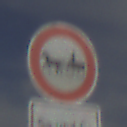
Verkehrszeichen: VerbotGespannfuhrwerke
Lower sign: ZeitangabenMitBeschraenkungAufWochentage8
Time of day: MorningAfternoon
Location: Outdoor (Suburban)
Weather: PartlyCloudy
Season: NotSpecified
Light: Natural